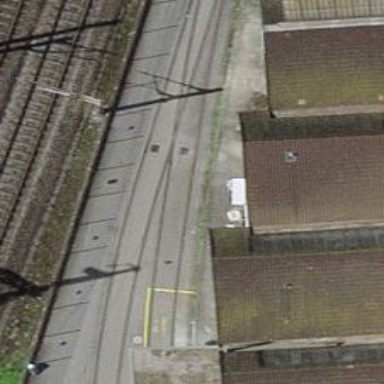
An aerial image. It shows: Disused railway spur with single track.